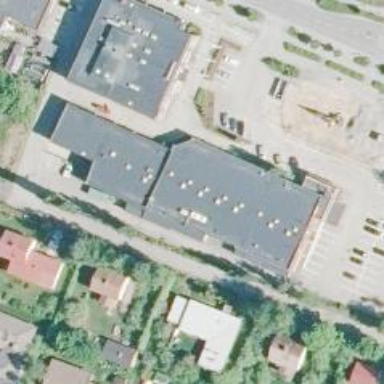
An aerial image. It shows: Convenience shop.